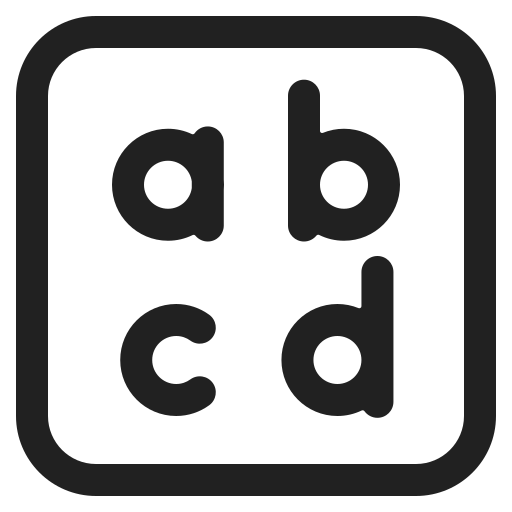
input latin lowercase high contrast